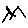
Label: zigzag